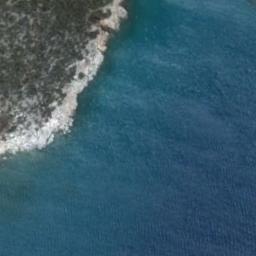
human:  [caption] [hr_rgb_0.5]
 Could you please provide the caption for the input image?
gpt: There is spray on the beach .

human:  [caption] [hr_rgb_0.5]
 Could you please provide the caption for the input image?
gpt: The turquoise sea surrounds the island .

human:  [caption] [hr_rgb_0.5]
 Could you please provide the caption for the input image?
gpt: The beach consists of blue seawater and a coast with sparse plants .

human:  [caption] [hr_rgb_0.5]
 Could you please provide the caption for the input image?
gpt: The type of beach is rocky coast and dense green plants are on the beach .

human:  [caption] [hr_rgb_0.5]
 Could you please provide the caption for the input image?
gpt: The sea is calm beside the beach .